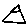
Label: triangle